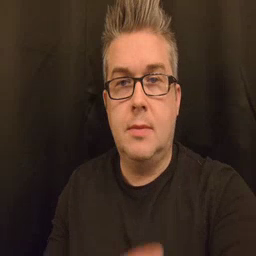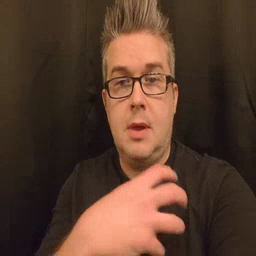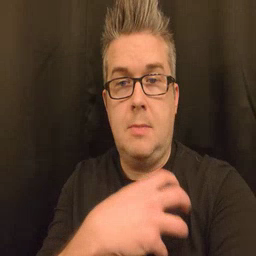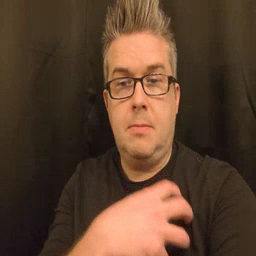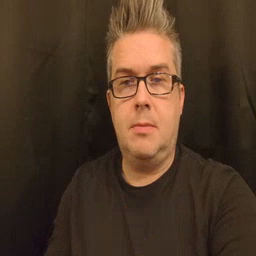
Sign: police